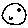
Label: moon